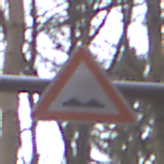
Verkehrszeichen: UnebeneFahrbahn
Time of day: Midday
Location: Outdoor (Nature)
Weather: Overcast
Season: Autumn
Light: Natural